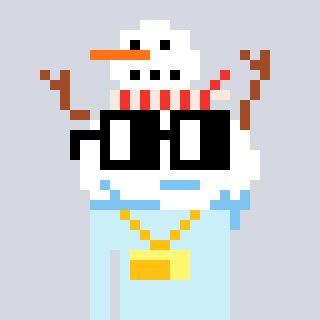
a pixel art character with square black glasses, a snowman-shaped head and a cold-colored body on a cool background